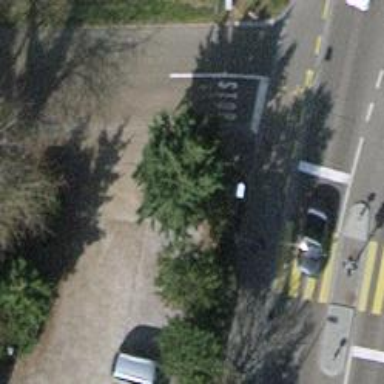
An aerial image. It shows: Street cabinet of man-made origin.